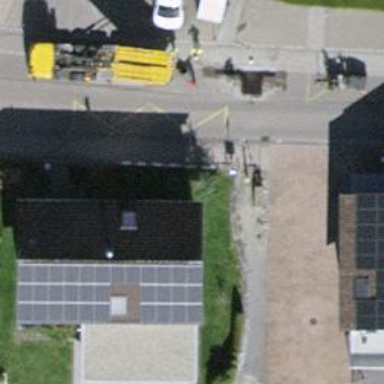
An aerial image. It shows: Bus stop with platform for public transport.